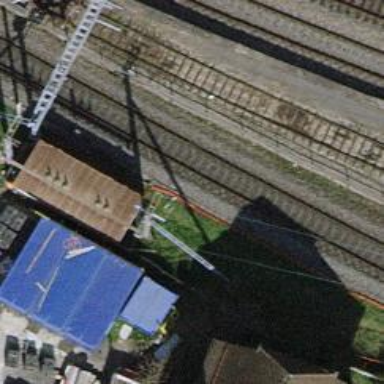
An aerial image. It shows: Contact line indicates electrification.